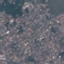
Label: Residential